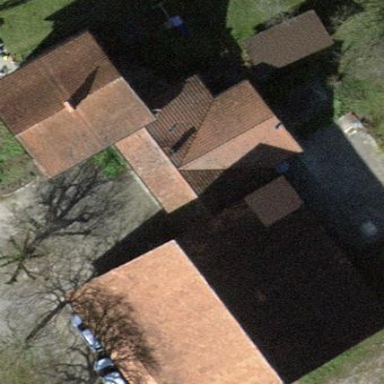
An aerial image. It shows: Gabled roof farm building.